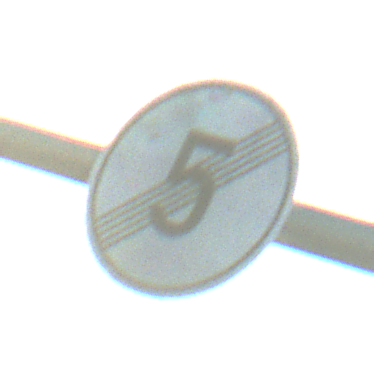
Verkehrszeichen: EndeGeschwindigkeit5
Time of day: SunriseSunset
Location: Outdoor (RoadRail)
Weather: PartlyCloudy
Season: NotSpecified
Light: Natural